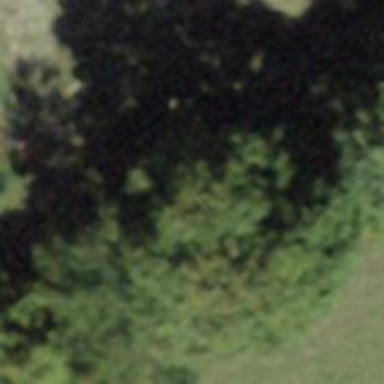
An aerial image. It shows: Row of trees in natural setting.